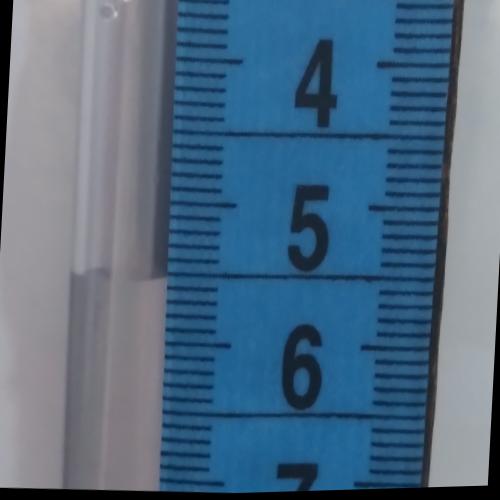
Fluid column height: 5.5 cm